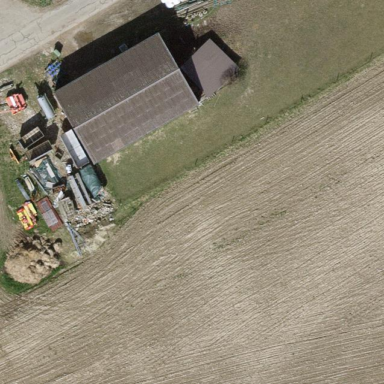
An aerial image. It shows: Farmyard area.